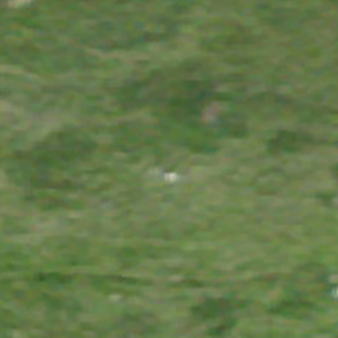
Label: other